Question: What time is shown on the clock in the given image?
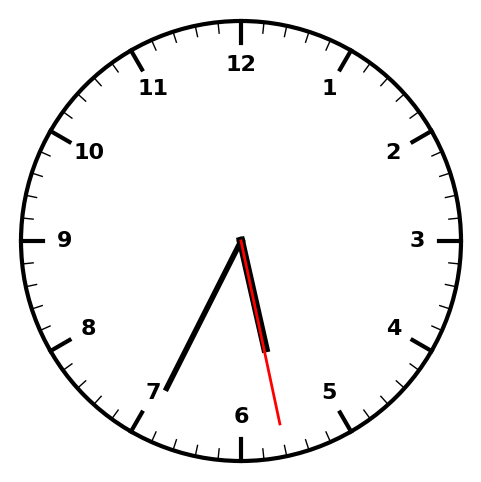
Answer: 05:34:28